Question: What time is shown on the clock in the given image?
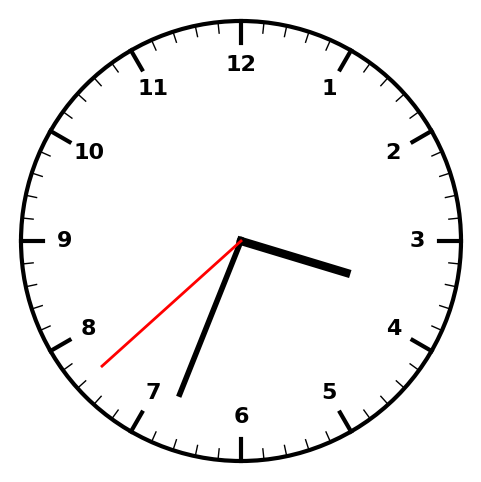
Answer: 03:33:38